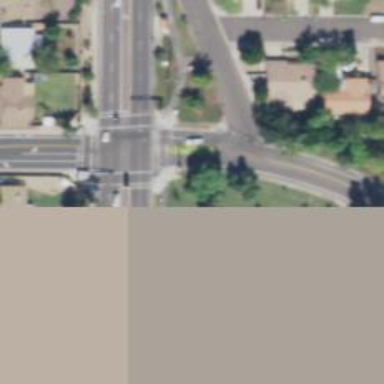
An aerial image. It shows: Solid stop line on the road.